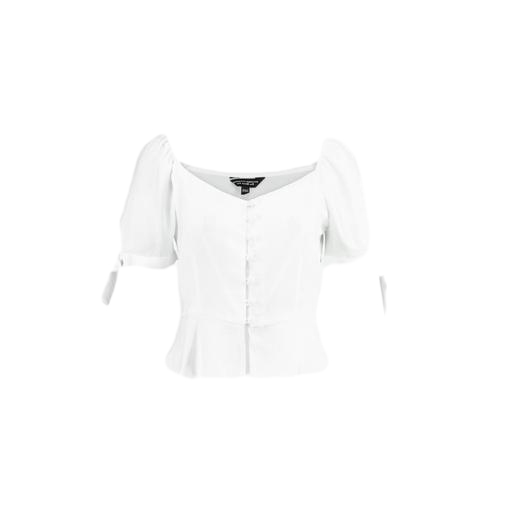
white button-front peplum top, white short-sleeved top, white tie-front shirt, white background